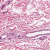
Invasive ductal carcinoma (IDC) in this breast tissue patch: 0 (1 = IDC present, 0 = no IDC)